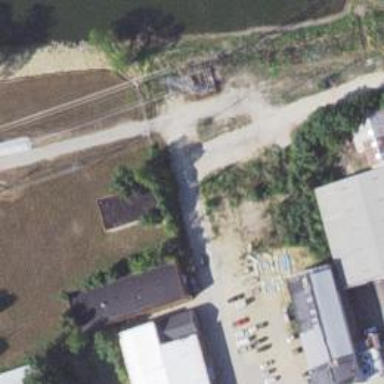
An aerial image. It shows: Abandoned railway spur.